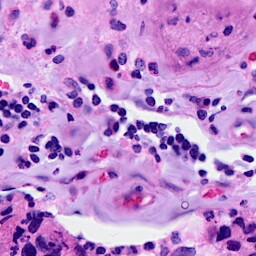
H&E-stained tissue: Breast